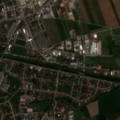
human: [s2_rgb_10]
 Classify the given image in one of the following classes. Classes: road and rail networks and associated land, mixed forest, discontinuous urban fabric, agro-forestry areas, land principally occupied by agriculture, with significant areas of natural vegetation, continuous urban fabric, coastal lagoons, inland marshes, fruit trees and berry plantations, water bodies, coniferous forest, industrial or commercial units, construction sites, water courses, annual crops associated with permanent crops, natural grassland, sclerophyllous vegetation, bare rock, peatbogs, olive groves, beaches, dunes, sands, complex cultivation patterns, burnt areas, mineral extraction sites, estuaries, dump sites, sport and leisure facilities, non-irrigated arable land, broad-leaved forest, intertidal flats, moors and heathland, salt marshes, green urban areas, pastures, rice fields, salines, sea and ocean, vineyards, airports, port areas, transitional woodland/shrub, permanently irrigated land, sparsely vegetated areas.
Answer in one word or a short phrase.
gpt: discontinuous urban fabric, industrial or commercial units, non-irrigated arable land, land principally occupied by agriculture, with significant areas of natural vegetation